Field crop: maize
Growth stage: 2
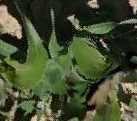
Species: maize